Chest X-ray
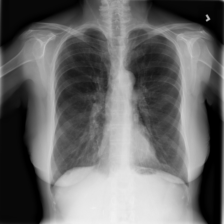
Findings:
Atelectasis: negative
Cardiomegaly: negative
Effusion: negative
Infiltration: negative
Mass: negative
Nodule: negative
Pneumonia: negative
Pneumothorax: negative
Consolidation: negative
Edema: negative
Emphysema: negative
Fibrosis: negative
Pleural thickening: negative
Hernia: negative